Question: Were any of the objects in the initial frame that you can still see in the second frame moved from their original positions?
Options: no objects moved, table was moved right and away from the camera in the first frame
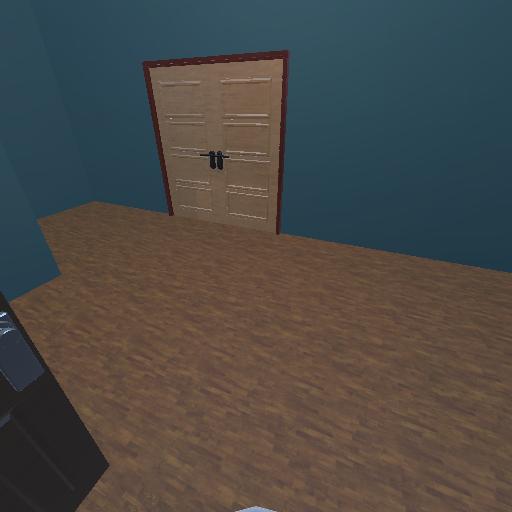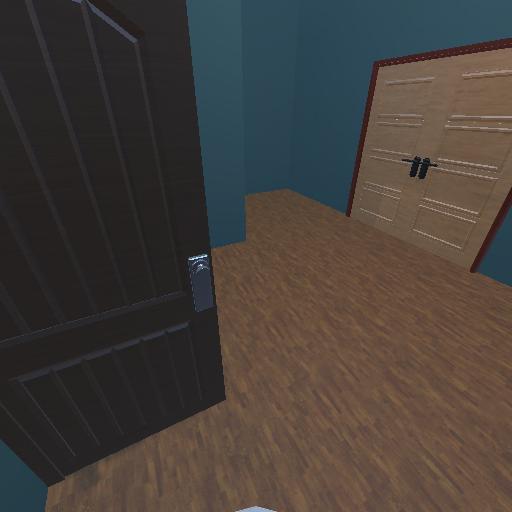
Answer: no objects moved